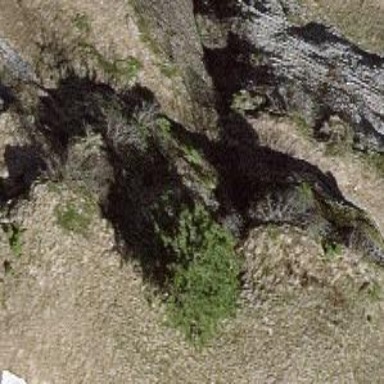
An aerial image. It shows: Cliff in nature.